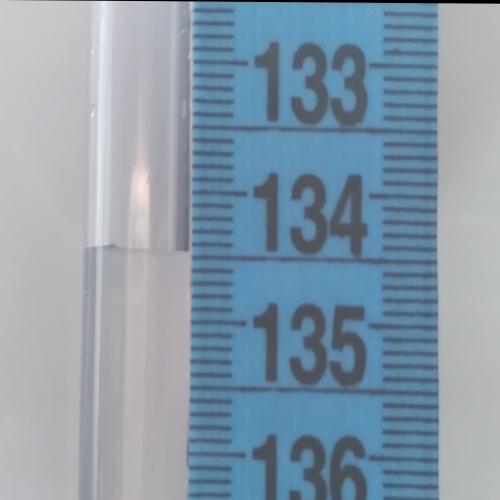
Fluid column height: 134.5 cm